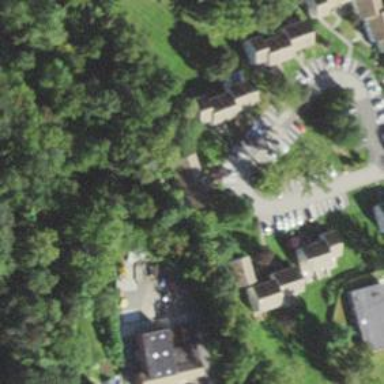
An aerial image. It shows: Condominium in residential area.